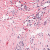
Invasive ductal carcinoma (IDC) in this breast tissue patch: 1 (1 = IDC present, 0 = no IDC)